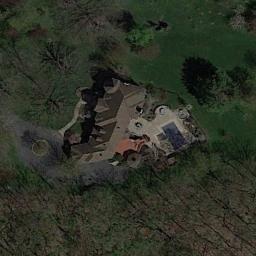
Label: residential